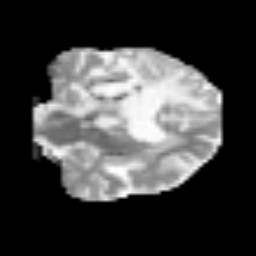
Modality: MD
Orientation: coronal
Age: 58
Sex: male
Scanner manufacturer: siemens
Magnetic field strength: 3 T
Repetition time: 3.2 s
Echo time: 0.081 s